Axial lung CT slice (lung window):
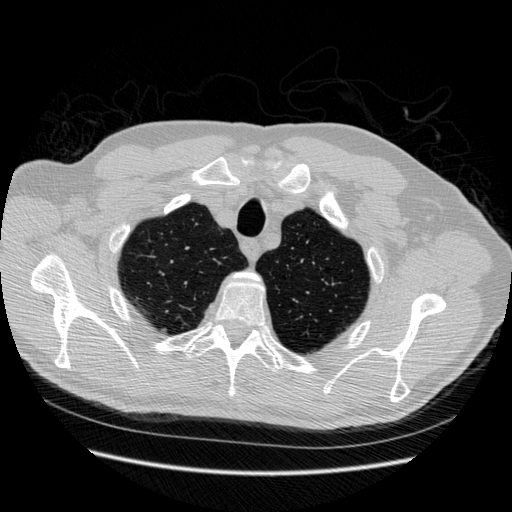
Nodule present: no